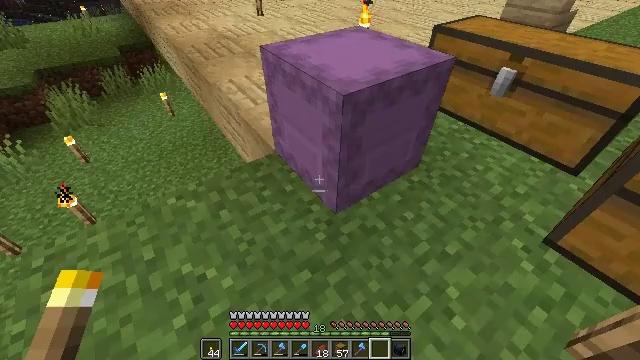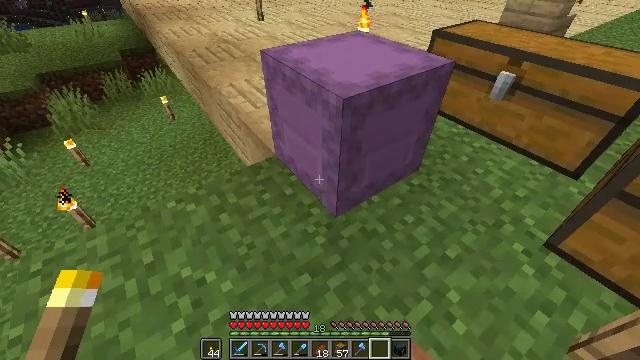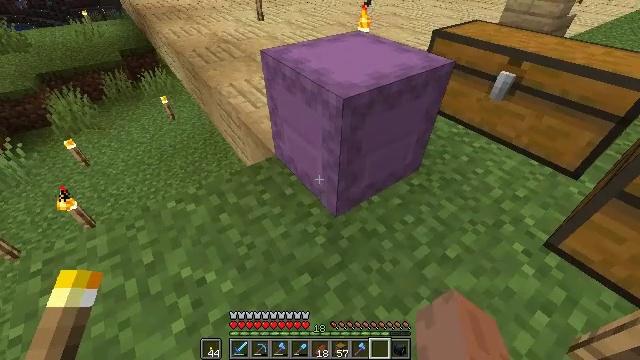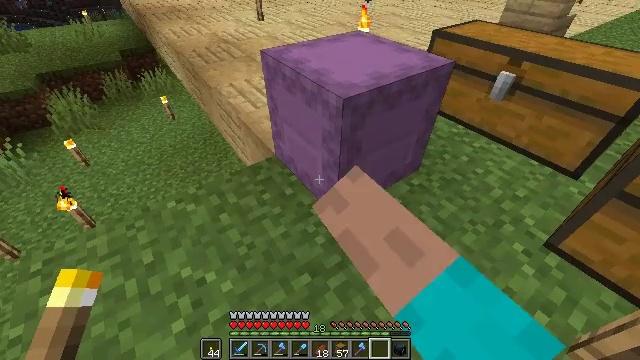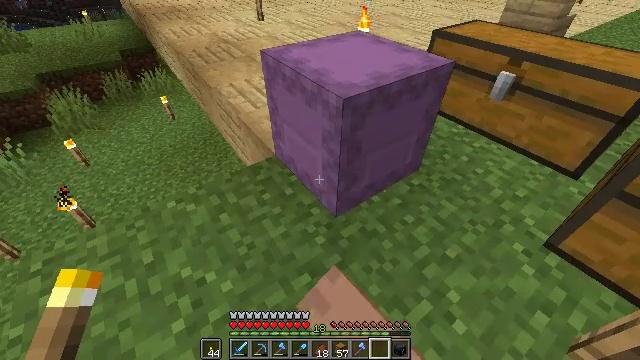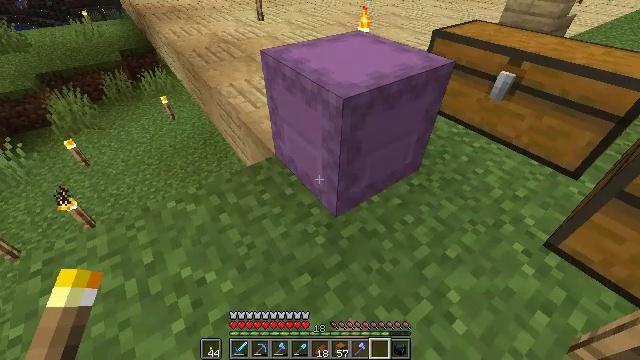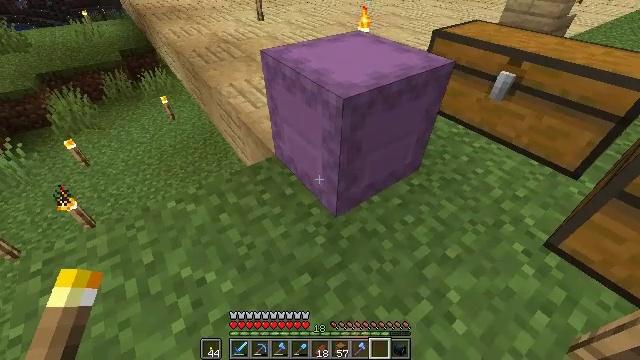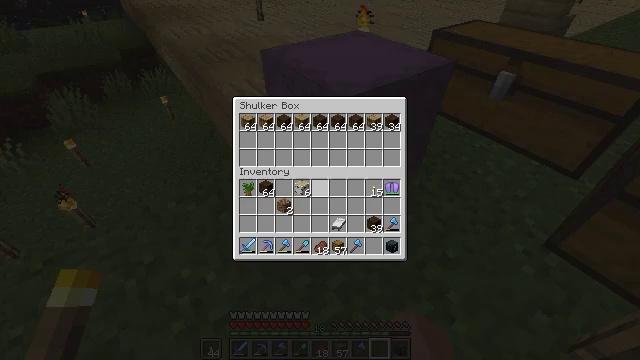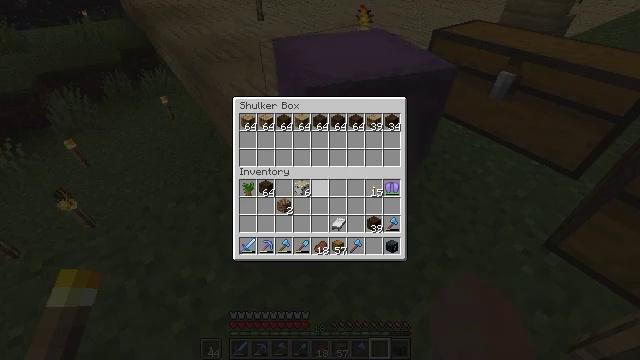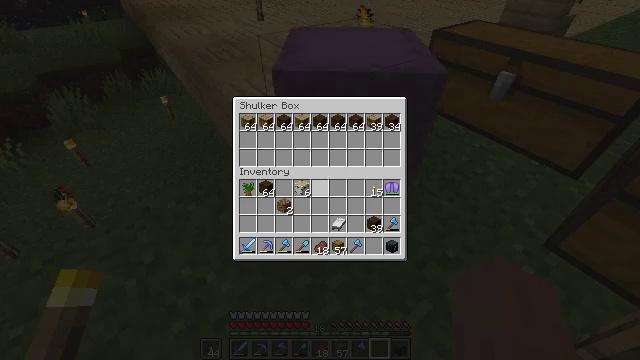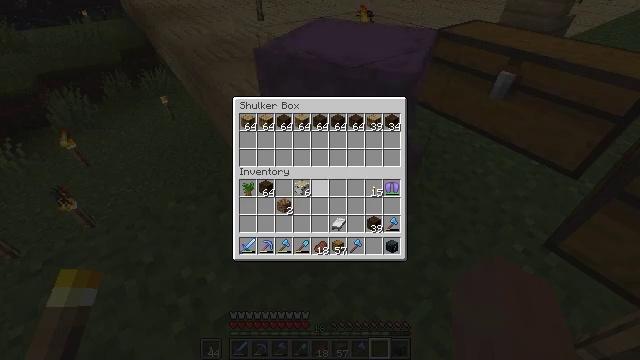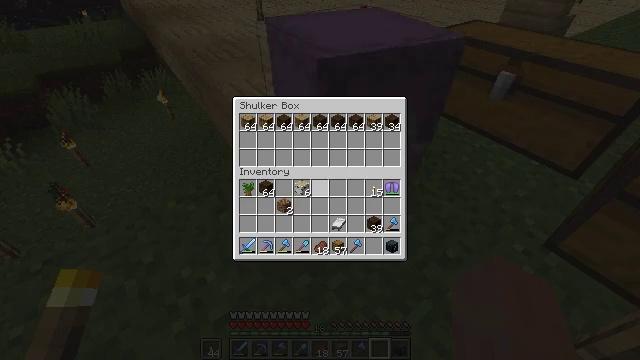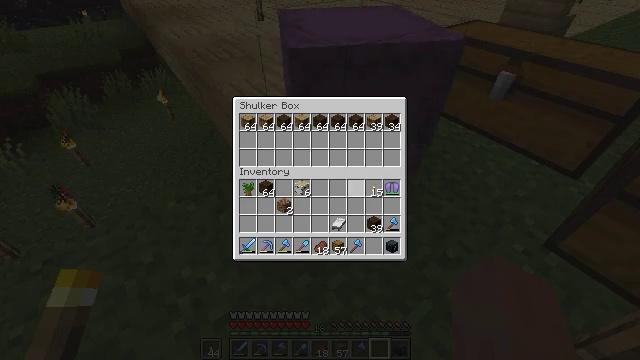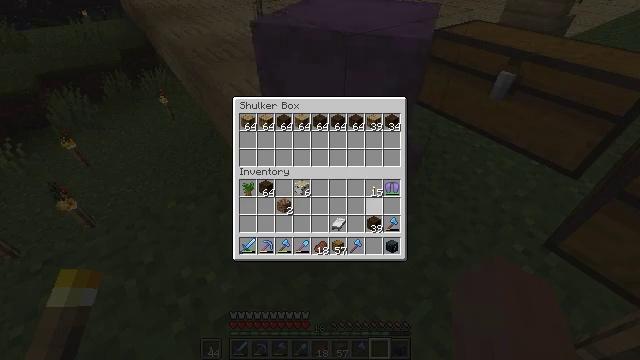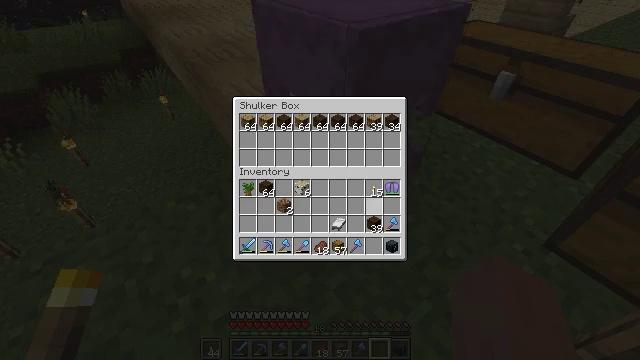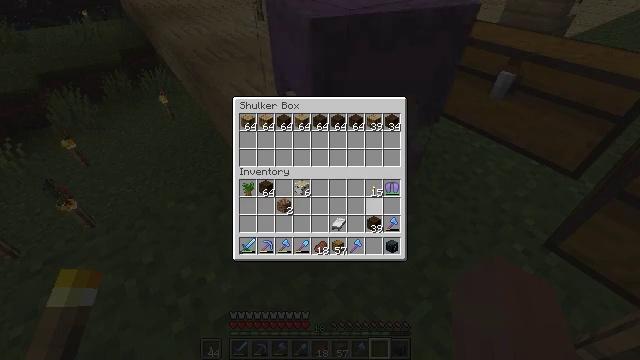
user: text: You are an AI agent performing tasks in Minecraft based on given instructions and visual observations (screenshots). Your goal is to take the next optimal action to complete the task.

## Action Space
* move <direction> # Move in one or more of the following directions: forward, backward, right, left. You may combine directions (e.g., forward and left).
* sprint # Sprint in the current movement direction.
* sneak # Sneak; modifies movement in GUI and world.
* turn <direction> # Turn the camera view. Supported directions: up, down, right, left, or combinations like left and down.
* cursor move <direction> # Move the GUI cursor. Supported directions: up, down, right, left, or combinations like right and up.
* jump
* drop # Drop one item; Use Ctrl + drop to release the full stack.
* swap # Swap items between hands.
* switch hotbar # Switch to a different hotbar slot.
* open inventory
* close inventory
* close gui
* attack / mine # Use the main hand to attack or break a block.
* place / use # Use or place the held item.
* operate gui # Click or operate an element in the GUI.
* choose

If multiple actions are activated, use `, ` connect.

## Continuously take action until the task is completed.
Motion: motion action
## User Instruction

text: Attack the shulker box to pick it up.
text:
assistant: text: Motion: no_op
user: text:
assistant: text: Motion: use / place
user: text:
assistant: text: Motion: use / place
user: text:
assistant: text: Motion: no_op
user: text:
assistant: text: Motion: no_op
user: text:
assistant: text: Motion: no_op
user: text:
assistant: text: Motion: open gui
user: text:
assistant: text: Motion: no_op
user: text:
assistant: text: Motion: no_op
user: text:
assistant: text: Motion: no_op
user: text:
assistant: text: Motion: cursor move right
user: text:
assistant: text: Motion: cursor move right and down
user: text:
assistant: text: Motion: cursor move right and down
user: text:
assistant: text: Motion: no_op
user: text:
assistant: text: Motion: no_op
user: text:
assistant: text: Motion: cursor move left and up
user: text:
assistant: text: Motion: cursor move left and up
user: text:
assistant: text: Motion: cursor move left and up
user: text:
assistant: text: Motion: cursor move up
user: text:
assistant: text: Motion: no_op
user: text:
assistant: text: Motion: sneak, cursor move left
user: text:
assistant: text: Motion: sneak, cursor move left
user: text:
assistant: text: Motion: sneak, cursor move left
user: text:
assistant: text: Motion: sneak
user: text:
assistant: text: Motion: sneak
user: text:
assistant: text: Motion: sneak
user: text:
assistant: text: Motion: sneak, cursor move left
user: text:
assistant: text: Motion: sneak
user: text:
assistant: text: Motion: sneak, operate gui
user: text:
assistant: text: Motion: sneak, operate gui